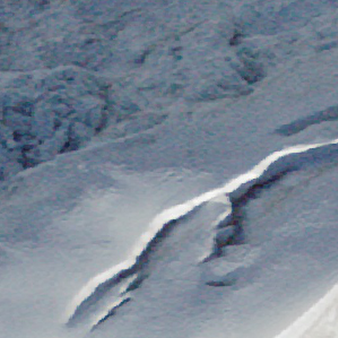
Label: other